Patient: sex F, age 65
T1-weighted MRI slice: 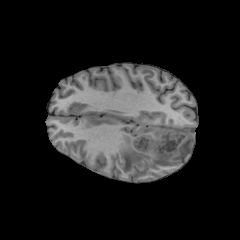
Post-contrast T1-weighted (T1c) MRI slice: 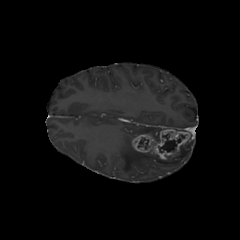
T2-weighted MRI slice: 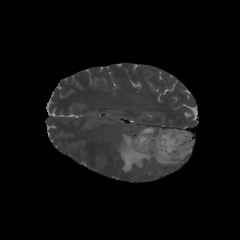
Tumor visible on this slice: yes
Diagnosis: Glioblastoma, IDH-wildtype
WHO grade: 4